Question: I am learning basic web app security from "head first jsp and servlets". There is no code for the security app except 'web.xml' and 'tomcat-users.xml' settings. I followed the book and tried to make my own code, but I am not able to control access to my web app.
Anyone can access it despite setting the roles in tomcat-users.xml and editing 'web.xml'. Please help me to understand this and complete my example. I am using Eclipse kepler and Tomcat 6.0.

Run 'start.html' and click the 'submit button' to access 'SecureServlet'. Container should ask you for a login to access that servlet. If the login matches the one in 'web.xml' settings, then you are shown the 'secret.jsp' page.
There is no security. You can see 'secret.jsp' without entering any login.
'''
<tomcat-users>
<role rolename="Admin"/>
<role rolename="Member"/>
<role rolename="Guest"/>
<user username="jim" password="admin" roles="Admin, Member, Guest" />
<user username="tim" password="premium" roles="Member, Guest" />
<user username="fred" password="regular" roles="Guest" />
</tomcat-users>
'''
Put the code in both tomcat's web.xml and my web app's web.xml to be safe.
'''
<web-app>
<security-constraint>
<web-resource-collection>
<web-resource-name>WebSecurity</web-resource-name>
<url-pattern>/secretServlet</url-pattern>
<http-method>GET</http-method>
<http-method>POST</http-method>
</web-resource-collection>
<auth-constraint>
<role-name>Admin</role-name>
<role-name>Member</role-name>
</auth-constraint>
</security-constraint>
<security-role>
<role-name>Admin</role-name>
</security-role>
<security-role>
<role-name>Member</role-name>
</security-role>
<security-role>
<role-name>Guest</role-name>
</security-role>
<login-config>
<auth-method>BASIC</auth-method>
</login-config>
<!--If web app web. xml, then add the mapping below-->
<servlet>
<description></description>
<display-name>SecretServlet</display-name>
<servlet-name>SecretServlet</servlet-name>
<servlet-class>foo.SecretServlet</servlet-class>
</servlet>
<servlet-mapping>
<servlet-name>SecretServlet</servlet-name>
<url-pattern>/SecretServlet</url-pattern>
</servlet-mapping>
</web-app>
'''
'''
Enter here:<br>
<form method=post action="/WebSecurity/SecretServlet" >
<input type="submit" name="submit" value="try to access!">
</form>
'''
'''
package foo;
import java.io.IOException;
import javax.servlet.RequestDispatcher;
import javax.servlet.ServletException;
import javax.servlet.http.HttpServlet;
import javax.servlet.http.HttpServletRequest;
import javax.servlet.http.HttpServletResponse;
public class SecretServlet extends HttpServlet {
private static final long serialVersionUID = 1L;
public SecretServlet() {
super();
}
protected void doGet(HttpServletRequest request, HttpServletResponse response) throws ServletException, IOException {
RequestDispatcher view = request.getRequestDispatcher("/jsp/secret.jsp");
view.forward(request, response);
}
protected void doPost(HttpServletRequest request, HttpServletResponse response) throws ServletException, IOException {
RequestDispatcher view = request.getRequestDispatcher("/jsp/secret.jsp");
view.forward(request, response);
}
}
'''
'''
<h3>Congratulations ! You entered the secure area.</h3>
'''
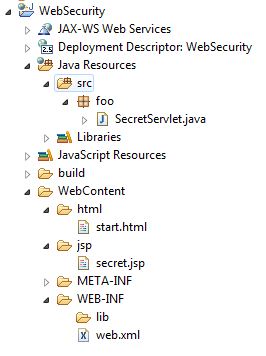
Answer: Change the '<url-pattern>' as below and try
'''
<url-pattern>/*</url-pattern>
'''